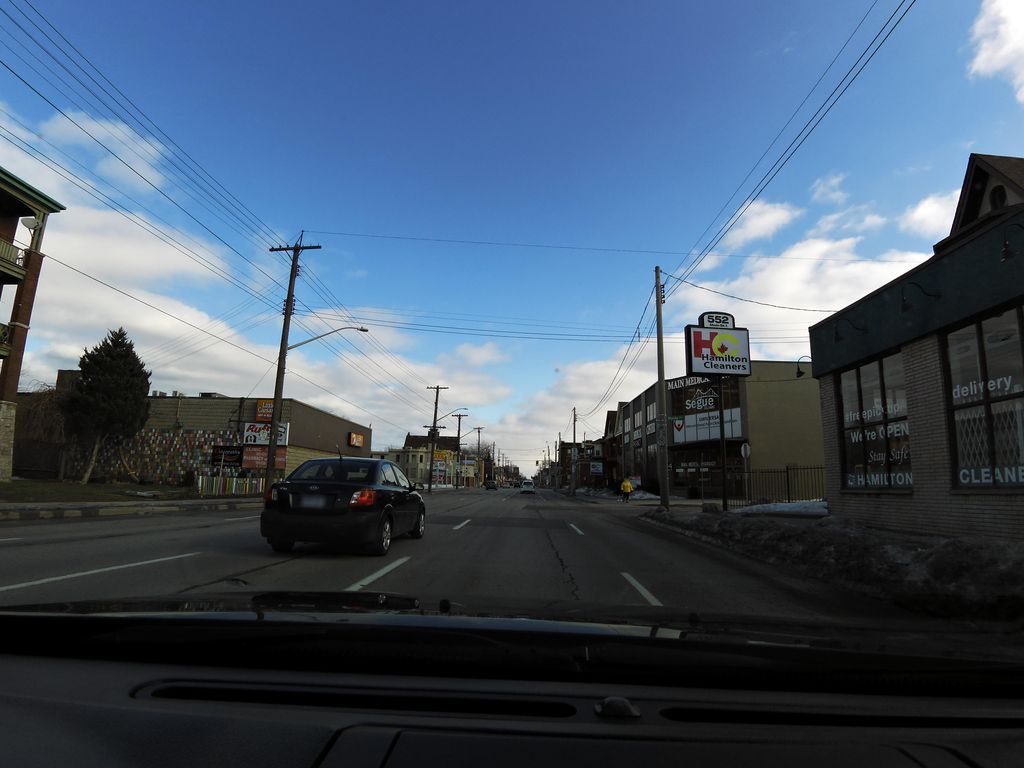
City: hamilton